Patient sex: F
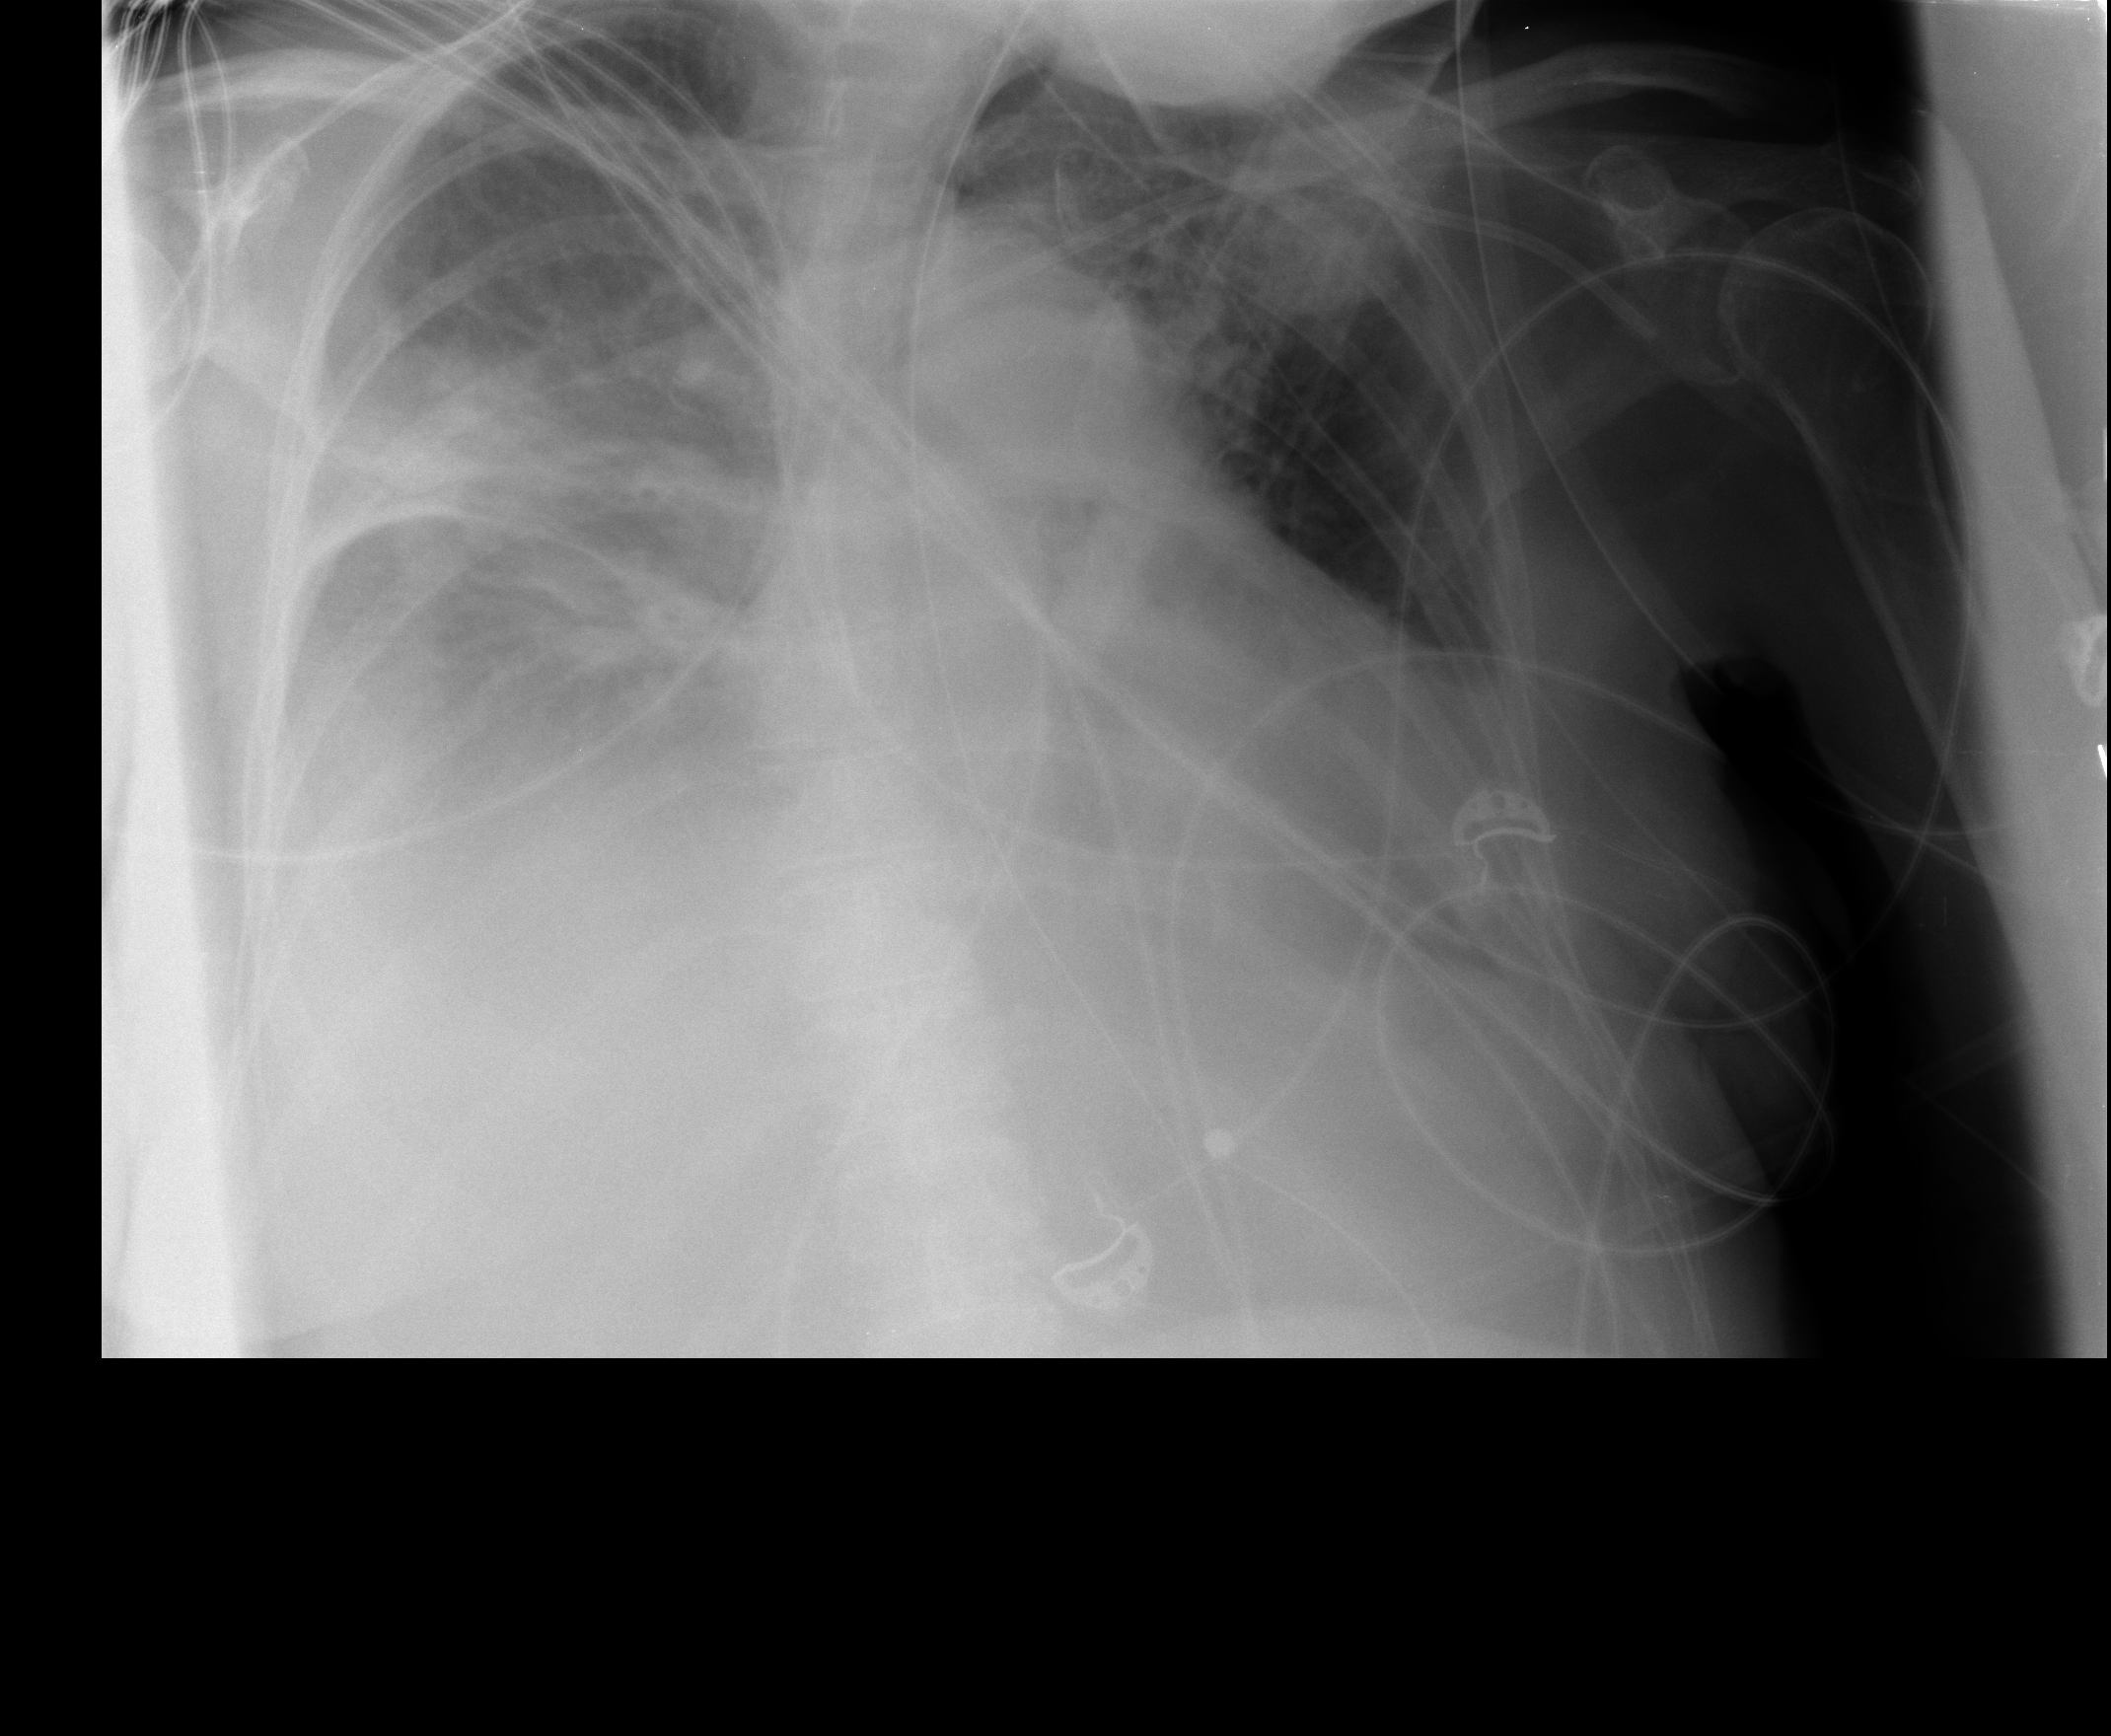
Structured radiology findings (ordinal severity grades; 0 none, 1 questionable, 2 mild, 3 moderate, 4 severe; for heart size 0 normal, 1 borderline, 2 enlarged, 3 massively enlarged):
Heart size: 0
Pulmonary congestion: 2
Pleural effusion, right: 2
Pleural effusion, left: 2
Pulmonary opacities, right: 3
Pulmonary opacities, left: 2
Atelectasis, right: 3
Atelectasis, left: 2